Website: slack
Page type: billing-address
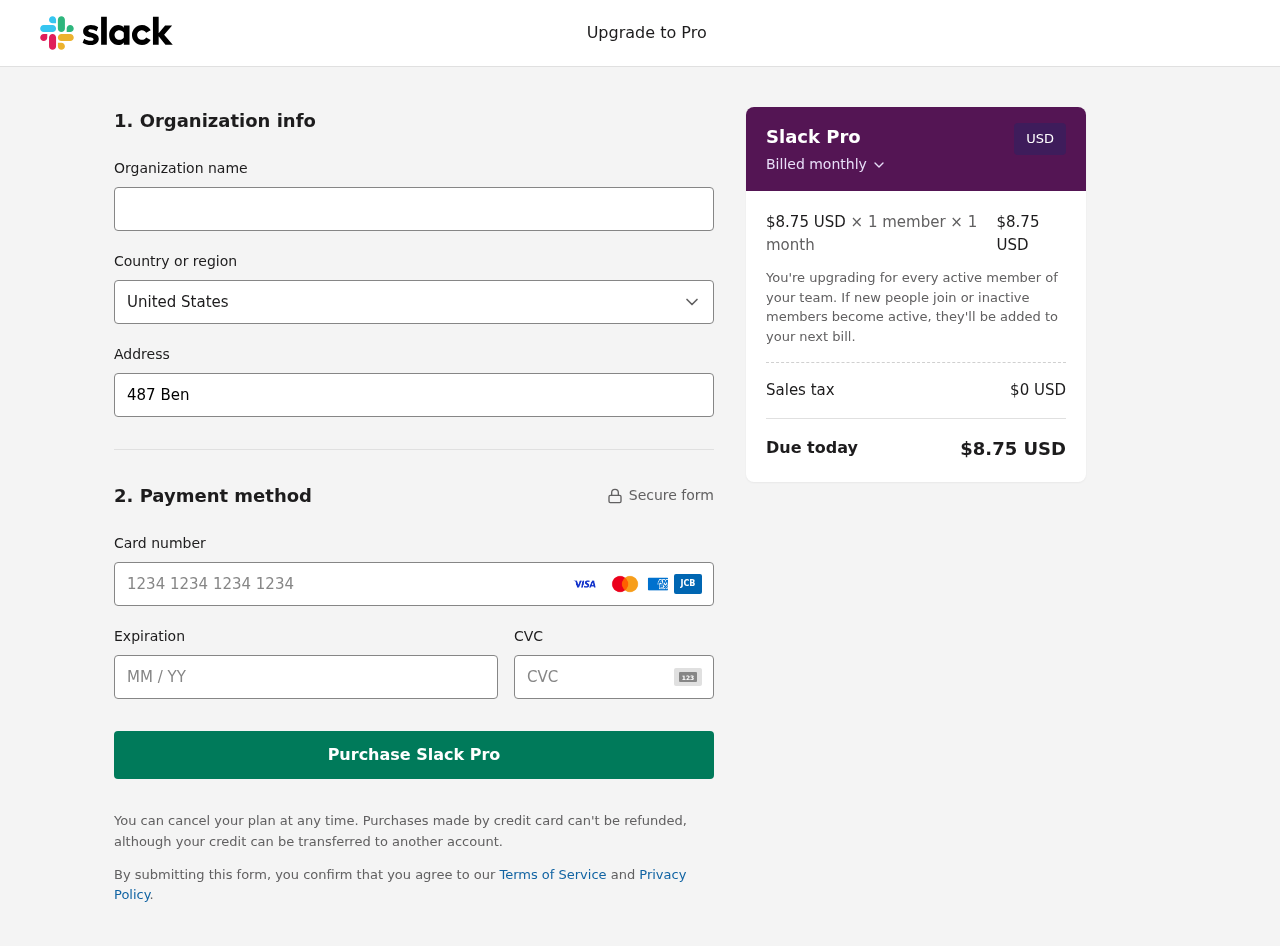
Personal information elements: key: PII_CARD_CVV
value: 075
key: PII_CARD_EXPIRY
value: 03/29
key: PII_CARD_NUMBER
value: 2247 4670 7043 9062
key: PII_COUNTRY
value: United States
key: PII_STREET
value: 487 Benjamin Road
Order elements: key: ORDER_PRICE_PER_MEMBER
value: $8.75 USD
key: ORDER_MEMBER_COUNT
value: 1
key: ORDER_MONTH_COUNT
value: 1
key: ORDER_SUBTOTAL
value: $8.75 USD
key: ORDER_TAX
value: $0
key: ORDER_TOTAL
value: $8.75 USD